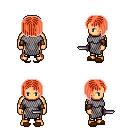
a pixel art fantasy rpg character, male body template, human, tanned skin, chain mail, gold greaves, red pageboy hairstyle, cloth bracers, brown slippers, dagger, four views (front, back, left, right), 2x2 character sprite sheet, small pixel art, hard edges, no anti-aliasing